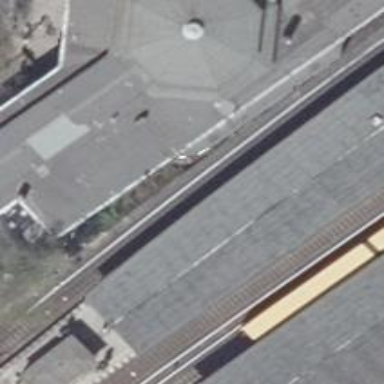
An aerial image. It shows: Platform edge at railway station.